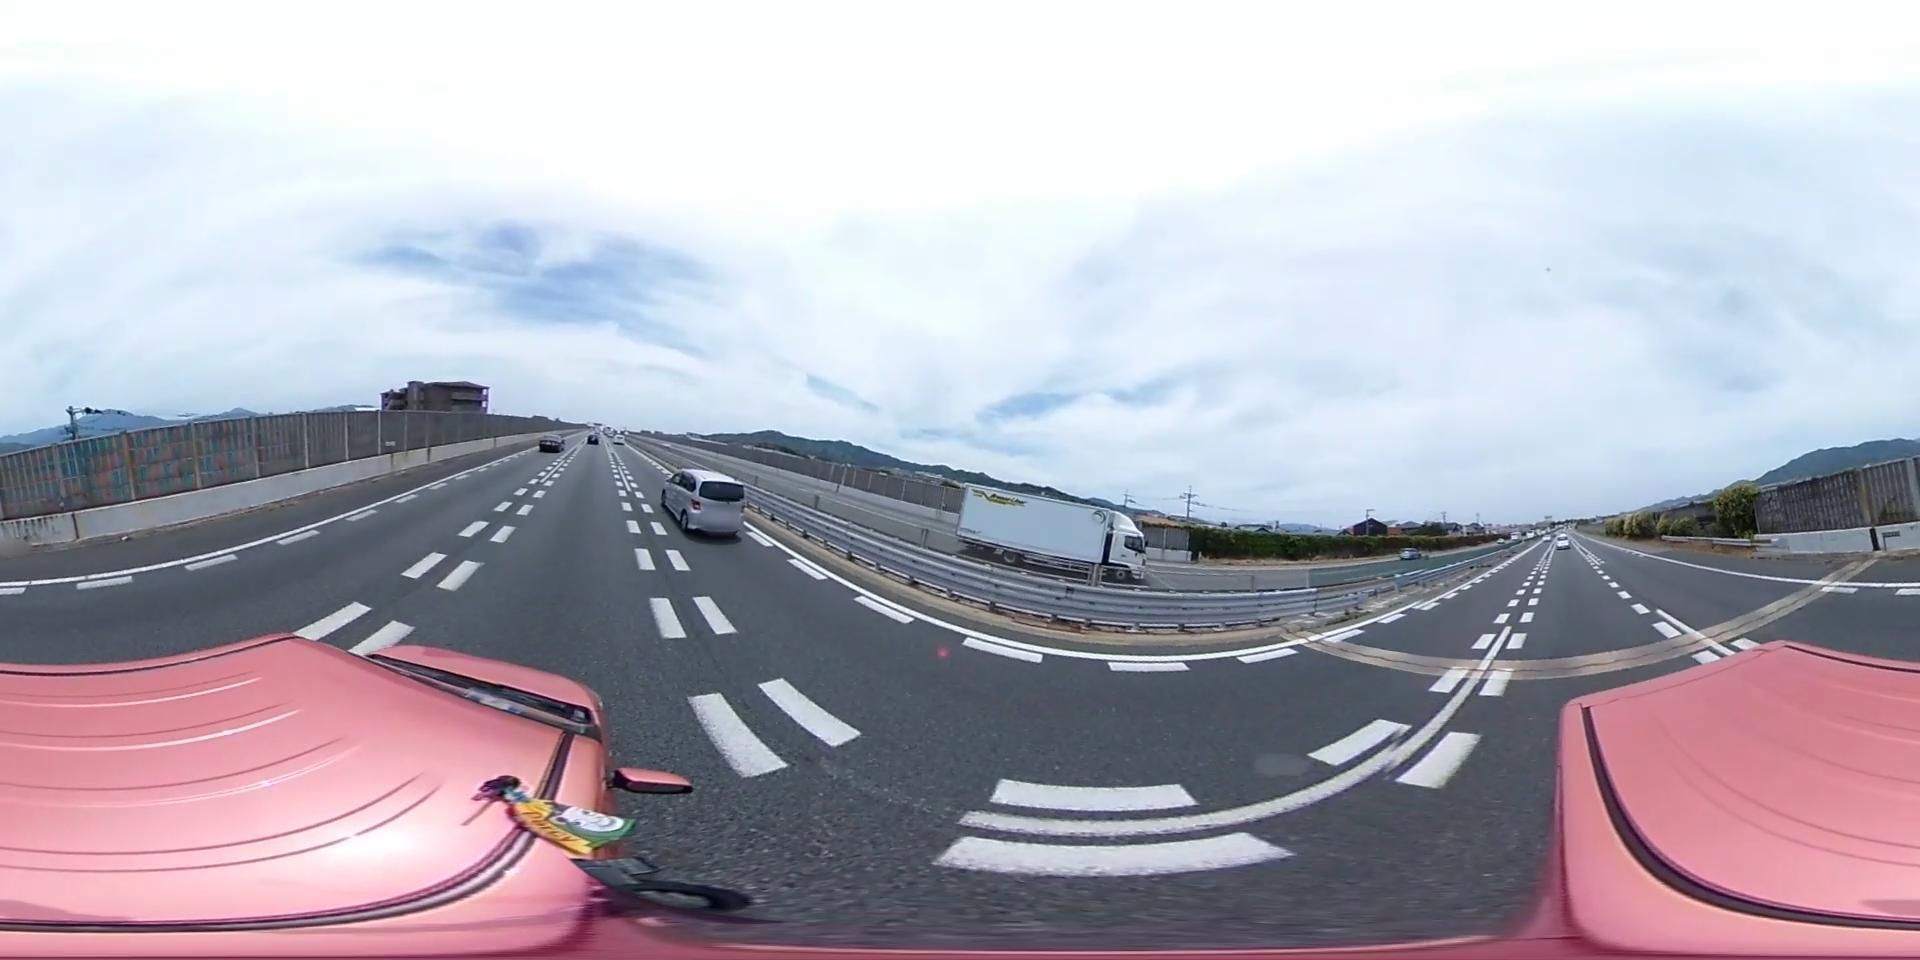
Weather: cloudy
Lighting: day
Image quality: slightly poor
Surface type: cycling surface
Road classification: unclassified, tertiary
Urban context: urban centre
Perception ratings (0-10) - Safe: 0.31, Lively: 2.24, Beautiful: 5.25, Boring: 4.04, Depressing: 6, Wealthy: 2.16